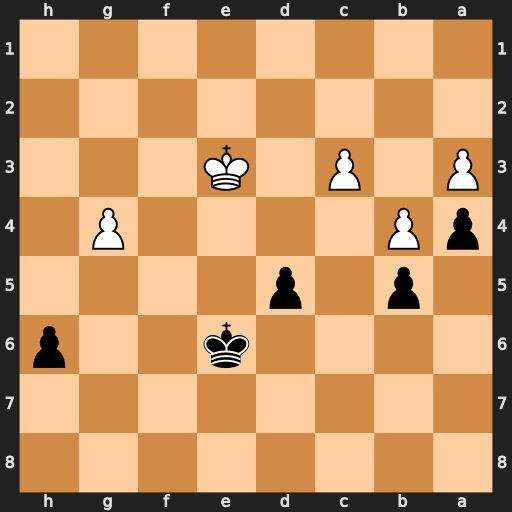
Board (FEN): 8/8/4k2p/1p1p4/pP4P1/P1P1K3/8/8
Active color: b
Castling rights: -
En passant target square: -
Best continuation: Ke5 Kf3 d4